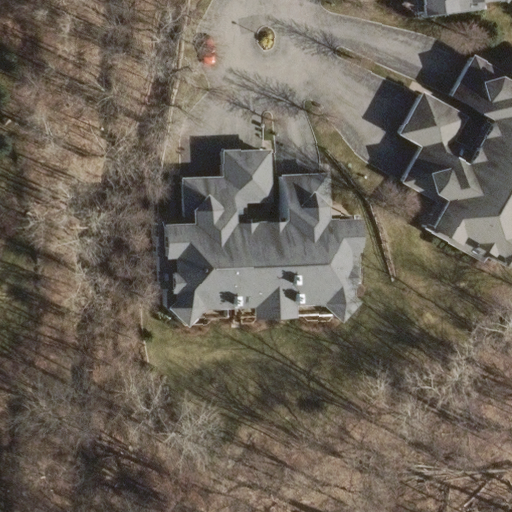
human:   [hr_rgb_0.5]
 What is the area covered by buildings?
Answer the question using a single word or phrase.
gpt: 1725m2

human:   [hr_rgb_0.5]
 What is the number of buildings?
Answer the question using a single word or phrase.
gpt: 3

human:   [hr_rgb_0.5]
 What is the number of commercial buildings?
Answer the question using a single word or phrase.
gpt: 0

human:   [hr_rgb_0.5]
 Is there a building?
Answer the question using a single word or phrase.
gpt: yes

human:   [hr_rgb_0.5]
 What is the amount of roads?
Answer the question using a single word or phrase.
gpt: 1

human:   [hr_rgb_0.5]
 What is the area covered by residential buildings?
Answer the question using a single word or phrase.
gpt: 1725m2

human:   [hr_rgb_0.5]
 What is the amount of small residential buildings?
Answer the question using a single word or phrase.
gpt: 1

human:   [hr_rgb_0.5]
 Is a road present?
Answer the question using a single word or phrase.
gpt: yes

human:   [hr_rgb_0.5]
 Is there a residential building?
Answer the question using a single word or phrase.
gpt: yes

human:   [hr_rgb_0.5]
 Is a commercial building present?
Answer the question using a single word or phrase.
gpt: no

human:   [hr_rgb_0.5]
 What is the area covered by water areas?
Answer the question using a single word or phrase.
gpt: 0m2

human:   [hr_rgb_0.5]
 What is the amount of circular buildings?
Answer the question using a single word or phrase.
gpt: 0

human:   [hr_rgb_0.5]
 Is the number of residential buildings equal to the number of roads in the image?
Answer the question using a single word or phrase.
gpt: no

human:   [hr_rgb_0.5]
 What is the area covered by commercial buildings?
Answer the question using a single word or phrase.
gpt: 0m2

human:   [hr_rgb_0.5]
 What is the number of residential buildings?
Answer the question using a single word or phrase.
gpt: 3

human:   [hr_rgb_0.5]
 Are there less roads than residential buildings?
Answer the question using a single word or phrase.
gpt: yes

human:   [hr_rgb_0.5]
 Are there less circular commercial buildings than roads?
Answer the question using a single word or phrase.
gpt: yes

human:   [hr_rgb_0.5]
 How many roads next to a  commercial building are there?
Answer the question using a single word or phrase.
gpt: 0

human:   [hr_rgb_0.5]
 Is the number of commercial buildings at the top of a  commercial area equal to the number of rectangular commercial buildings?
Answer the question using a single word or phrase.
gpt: yes

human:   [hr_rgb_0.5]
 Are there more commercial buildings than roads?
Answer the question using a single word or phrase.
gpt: no

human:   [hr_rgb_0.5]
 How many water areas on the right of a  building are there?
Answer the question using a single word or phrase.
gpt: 0

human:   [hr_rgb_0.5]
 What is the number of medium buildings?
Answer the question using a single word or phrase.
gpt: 0

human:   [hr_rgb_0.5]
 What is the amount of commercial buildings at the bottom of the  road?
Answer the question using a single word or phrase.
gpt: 0

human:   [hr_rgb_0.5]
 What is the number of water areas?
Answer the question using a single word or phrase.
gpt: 0

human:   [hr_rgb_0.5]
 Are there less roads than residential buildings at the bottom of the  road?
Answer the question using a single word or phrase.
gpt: yes

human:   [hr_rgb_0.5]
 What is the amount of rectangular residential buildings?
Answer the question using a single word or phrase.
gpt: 1

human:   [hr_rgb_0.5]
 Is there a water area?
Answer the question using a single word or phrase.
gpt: no

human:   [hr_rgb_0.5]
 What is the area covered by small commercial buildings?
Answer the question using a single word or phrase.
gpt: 0m2

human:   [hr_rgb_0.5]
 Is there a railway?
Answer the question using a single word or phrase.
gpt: no

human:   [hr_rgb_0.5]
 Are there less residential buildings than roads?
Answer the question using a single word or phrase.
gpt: no

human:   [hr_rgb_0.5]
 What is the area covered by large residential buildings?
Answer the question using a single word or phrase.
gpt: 1725m2

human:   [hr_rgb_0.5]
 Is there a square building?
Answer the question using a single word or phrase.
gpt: no

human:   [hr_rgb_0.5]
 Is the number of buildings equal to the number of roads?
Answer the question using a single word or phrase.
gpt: no

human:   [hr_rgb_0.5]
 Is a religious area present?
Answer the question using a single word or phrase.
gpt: no

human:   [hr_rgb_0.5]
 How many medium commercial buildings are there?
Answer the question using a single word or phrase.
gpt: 0

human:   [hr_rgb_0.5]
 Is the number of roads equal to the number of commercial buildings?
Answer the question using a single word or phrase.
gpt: no

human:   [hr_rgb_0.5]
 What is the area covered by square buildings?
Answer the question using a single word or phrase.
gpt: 0m2

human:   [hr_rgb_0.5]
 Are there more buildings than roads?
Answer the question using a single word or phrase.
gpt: yes

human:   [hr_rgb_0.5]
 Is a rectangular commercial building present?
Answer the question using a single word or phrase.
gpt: no

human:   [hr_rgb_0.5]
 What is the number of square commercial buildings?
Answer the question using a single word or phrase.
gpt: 0

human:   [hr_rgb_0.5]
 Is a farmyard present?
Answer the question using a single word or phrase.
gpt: no

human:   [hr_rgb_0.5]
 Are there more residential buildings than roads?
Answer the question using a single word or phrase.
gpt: yes

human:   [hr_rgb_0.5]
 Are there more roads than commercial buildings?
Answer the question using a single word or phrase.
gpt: yes

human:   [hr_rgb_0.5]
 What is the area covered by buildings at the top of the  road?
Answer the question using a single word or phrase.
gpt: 0m2

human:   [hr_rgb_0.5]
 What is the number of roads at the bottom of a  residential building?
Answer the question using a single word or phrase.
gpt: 1

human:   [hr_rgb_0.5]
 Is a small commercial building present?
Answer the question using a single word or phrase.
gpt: no

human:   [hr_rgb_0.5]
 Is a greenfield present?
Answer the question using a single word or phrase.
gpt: no

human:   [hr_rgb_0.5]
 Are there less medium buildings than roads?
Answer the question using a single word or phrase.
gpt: yes

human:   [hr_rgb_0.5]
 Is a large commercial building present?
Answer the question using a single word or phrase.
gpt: no

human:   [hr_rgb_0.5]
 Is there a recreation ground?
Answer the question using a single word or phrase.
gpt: no

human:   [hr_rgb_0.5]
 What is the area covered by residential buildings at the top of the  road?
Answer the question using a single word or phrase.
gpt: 0m2

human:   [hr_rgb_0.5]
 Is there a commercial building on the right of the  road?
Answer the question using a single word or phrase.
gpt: no

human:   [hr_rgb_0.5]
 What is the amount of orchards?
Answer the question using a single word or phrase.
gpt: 0

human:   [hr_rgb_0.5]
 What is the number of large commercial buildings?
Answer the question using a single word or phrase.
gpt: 0

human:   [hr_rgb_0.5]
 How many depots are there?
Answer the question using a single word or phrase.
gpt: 0

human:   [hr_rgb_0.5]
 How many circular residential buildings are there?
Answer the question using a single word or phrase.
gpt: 0

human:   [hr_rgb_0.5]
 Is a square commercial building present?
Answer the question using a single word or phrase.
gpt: no

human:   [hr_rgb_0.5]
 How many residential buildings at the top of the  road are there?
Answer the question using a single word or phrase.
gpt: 1

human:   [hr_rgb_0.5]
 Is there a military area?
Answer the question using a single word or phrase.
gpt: no

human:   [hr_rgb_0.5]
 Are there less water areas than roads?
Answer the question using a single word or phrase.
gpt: yes

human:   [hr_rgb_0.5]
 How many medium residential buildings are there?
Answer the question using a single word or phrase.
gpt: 0

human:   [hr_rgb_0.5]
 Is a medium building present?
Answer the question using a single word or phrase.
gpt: no

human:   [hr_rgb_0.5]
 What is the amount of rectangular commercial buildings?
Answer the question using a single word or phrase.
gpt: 0

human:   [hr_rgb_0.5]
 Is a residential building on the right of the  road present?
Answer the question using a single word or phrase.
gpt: yes